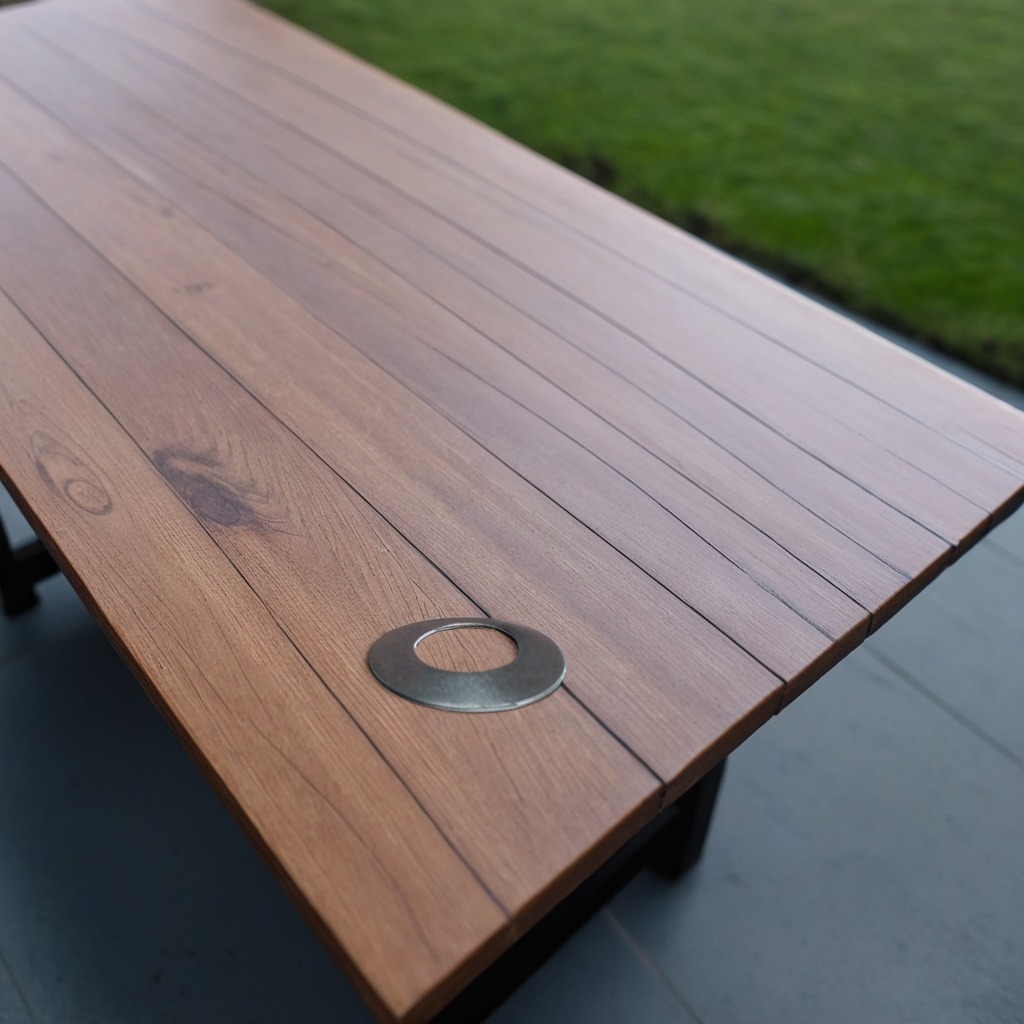
A flat metal washer is lying on a table.